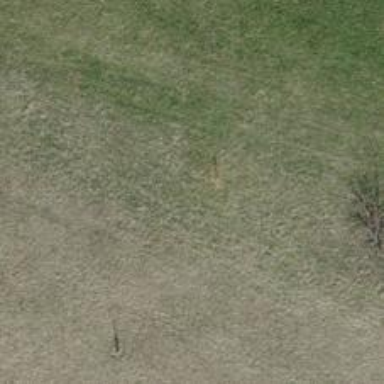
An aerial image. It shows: Mixed leaf-type deciduous tree.